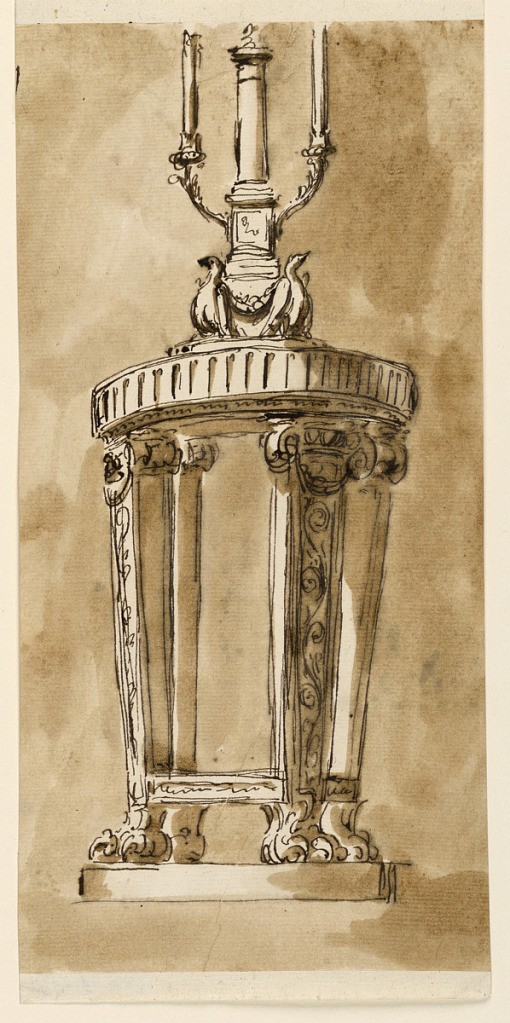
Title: Round table with candlestick
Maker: Giuseppe Barberi, Italian, 1746–1809
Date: ca. 1795
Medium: Pen and brown ink, brush and brown wash on off-white laid paper, lined
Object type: Drawing
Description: The supports are four legs in the shape of pillars with lion's feet and Ionic capitals. The table frame is fluted. The candlestick has the shape of a monumental column, from the lateral sides of the pedestals of which two branches spring, with candles. Below is another cube-like pedestal, in front of the corners of which eagles stand. The front is decorated with a festoon. Usual background.